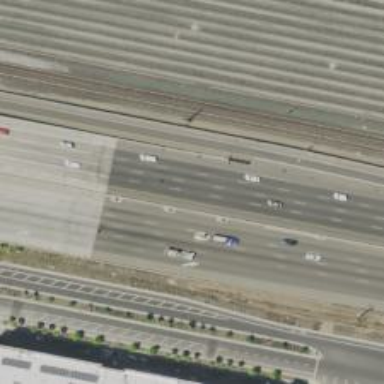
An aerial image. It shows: View of motorway.